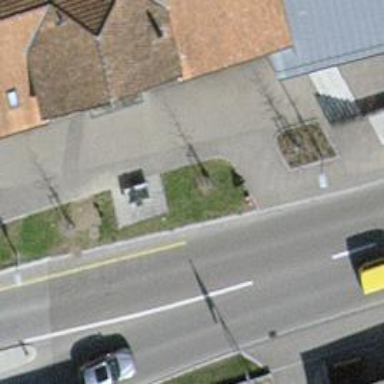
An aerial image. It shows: Fountain.